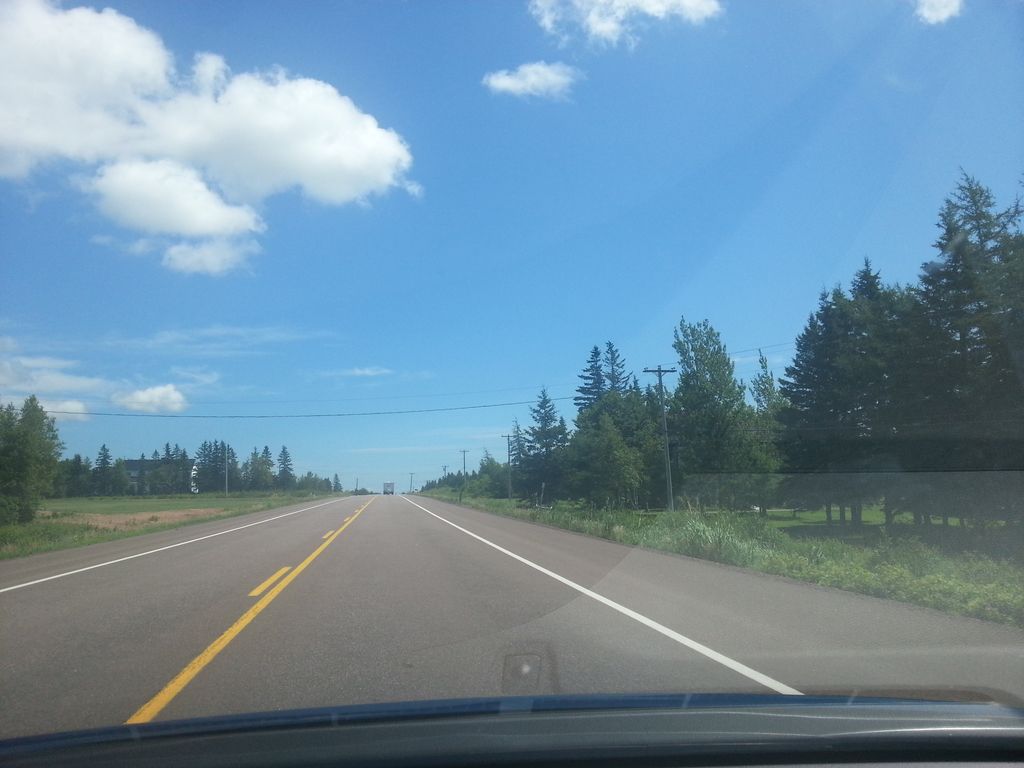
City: charlottetown